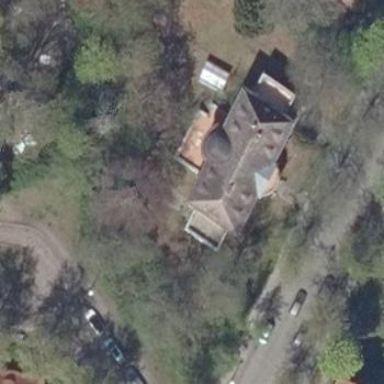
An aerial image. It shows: Detached historic building with black roof made of roof tiles.